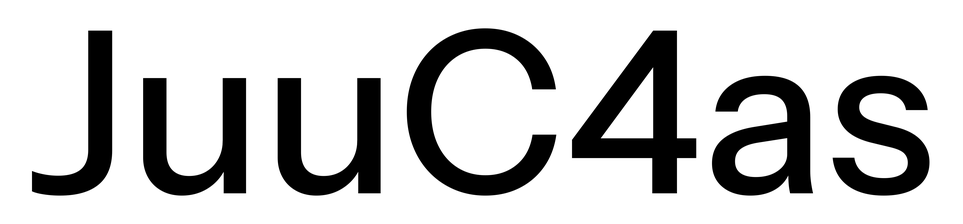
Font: InstrumentSans_Medium